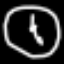
Label: clock